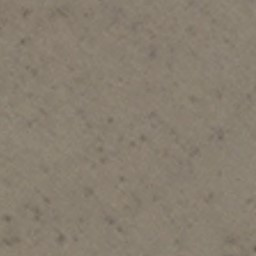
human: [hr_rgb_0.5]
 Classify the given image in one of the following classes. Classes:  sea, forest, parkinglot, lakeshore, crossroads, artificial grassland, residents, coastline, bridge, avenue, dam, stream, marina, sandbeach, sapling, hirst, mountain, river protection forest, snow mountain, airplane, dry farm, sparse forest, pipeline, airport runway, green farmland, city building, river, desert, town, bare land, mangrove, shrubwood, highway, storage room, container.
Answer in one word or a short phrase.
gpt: bare land